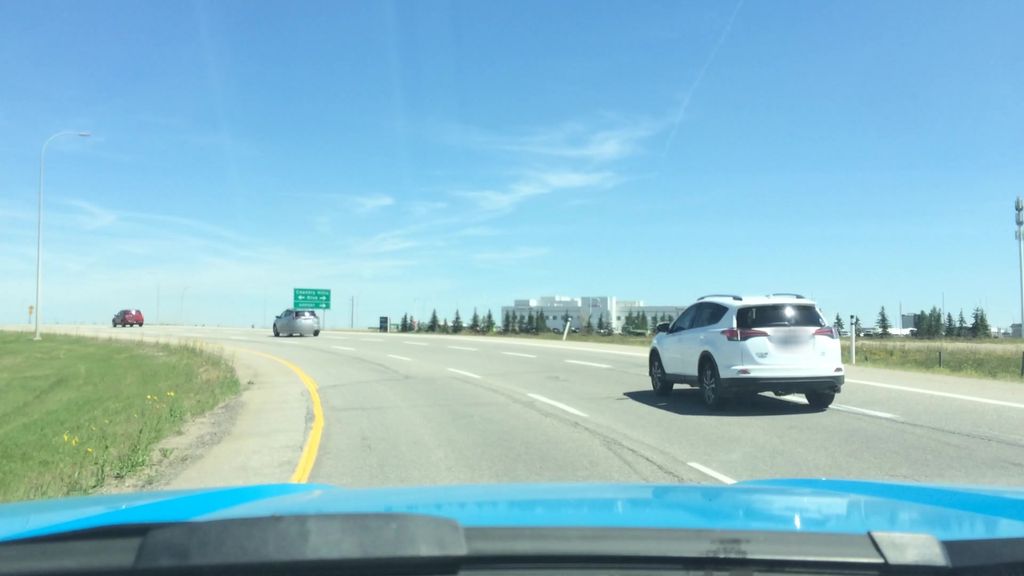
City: calgary